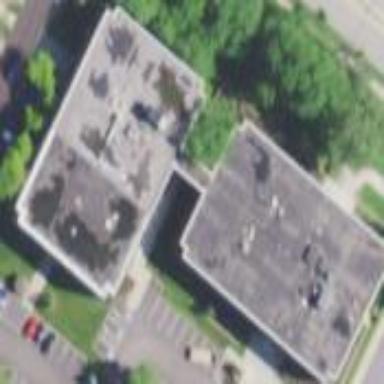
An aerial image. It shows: Commercial building.